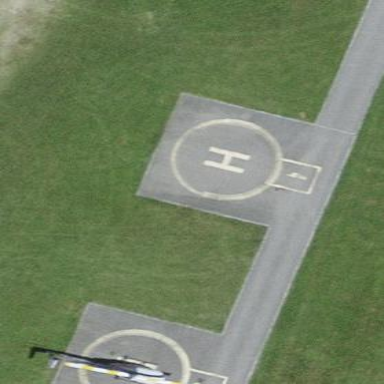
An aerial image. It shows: Image showing helipad at airport.